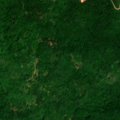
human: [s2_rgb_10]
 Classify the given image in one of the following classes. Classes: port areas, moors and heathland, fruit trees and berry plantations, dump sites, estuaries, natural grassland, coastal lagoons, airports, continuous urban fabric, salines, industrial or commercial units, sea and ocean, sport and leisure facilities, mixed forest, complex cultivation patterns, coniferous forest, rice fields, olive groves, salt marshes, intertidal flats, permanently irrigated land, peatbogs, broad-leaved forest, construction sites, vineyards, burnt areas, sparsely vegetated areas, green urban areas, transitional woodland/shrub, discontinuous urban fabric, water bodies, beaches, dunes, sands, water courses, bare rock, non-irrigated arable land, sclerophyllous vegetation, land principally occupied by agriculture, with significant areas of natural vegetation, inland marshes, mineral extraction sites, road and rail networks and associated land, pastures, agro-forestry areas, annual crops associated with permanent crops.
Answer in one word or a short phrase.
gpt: broad-leaved forest, transitional woodland/shrub